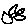
Label: bird